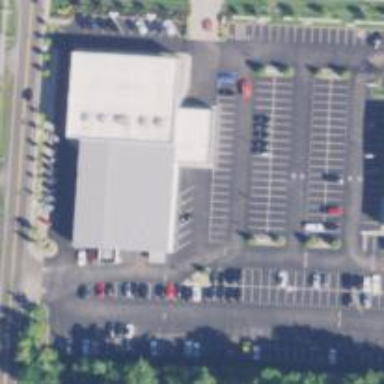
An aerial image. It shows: Building that houses car shop.